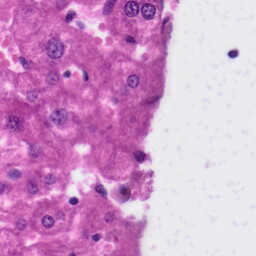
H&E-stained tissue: Liver